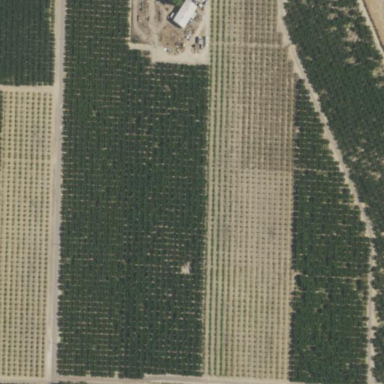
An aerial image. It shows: Orchard.